Field crop: maize
Growth stage: 1
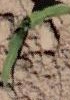
Species: maize